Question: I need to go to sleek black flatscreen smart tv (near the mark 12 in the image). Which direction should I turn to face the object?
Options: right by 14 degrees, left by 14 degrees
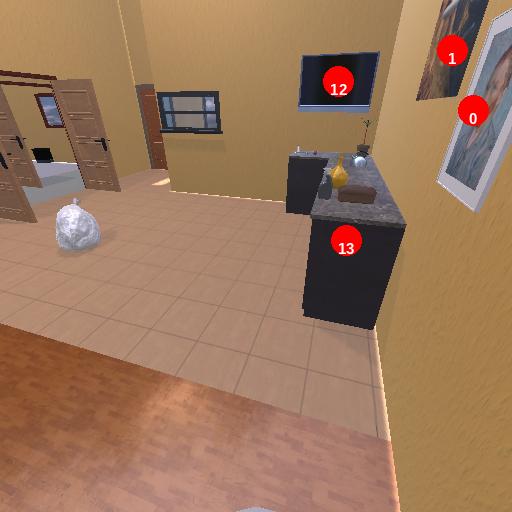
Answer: right by 14 degrees